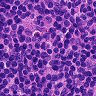
Metastatic tissue present: no